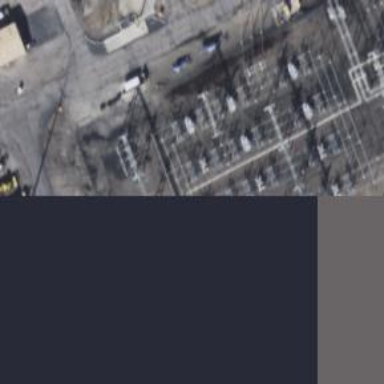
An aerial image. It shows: Switch for power supply.